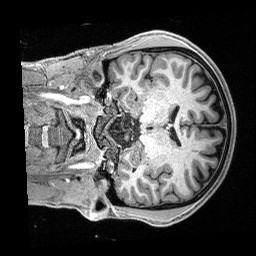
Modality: T1w
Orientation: coronal
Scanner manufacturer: siemens
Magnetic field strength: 3 T
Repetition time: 2.4 s
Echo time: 0.00122 s